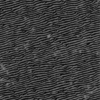
Label: not_dusty